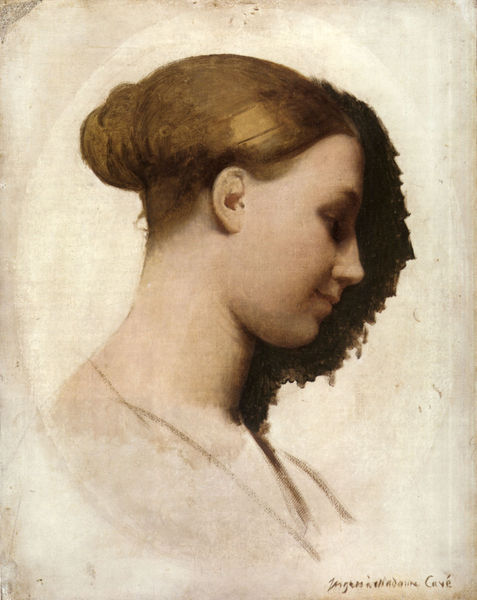
Titel: Madame Clement Boulanger, geborene Marie-Elisabeth Blavot, später Madame Edmont Cave
Künstler: Jean-Auguste-Dominque Ingres
Institution: New York, The Metropolitan Museum of  Art
Schlagwörter: gemälde, schatten, weiß, mädchen, braun, frau, frisur, haar, licht, nase, ohr, pastell, profil, zeichnung, tuch, jung, augen, bildnis, hals, portrait, porträt, auge, haare, kinn, lächeln, dutt, kette, inschrift, büste, seitenansicht, junge frau, fein, porträ, dut, hellhäutig, helle haut